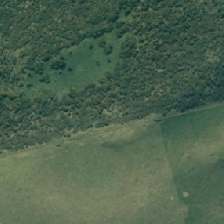
Land cover: grose_broom